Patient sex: M
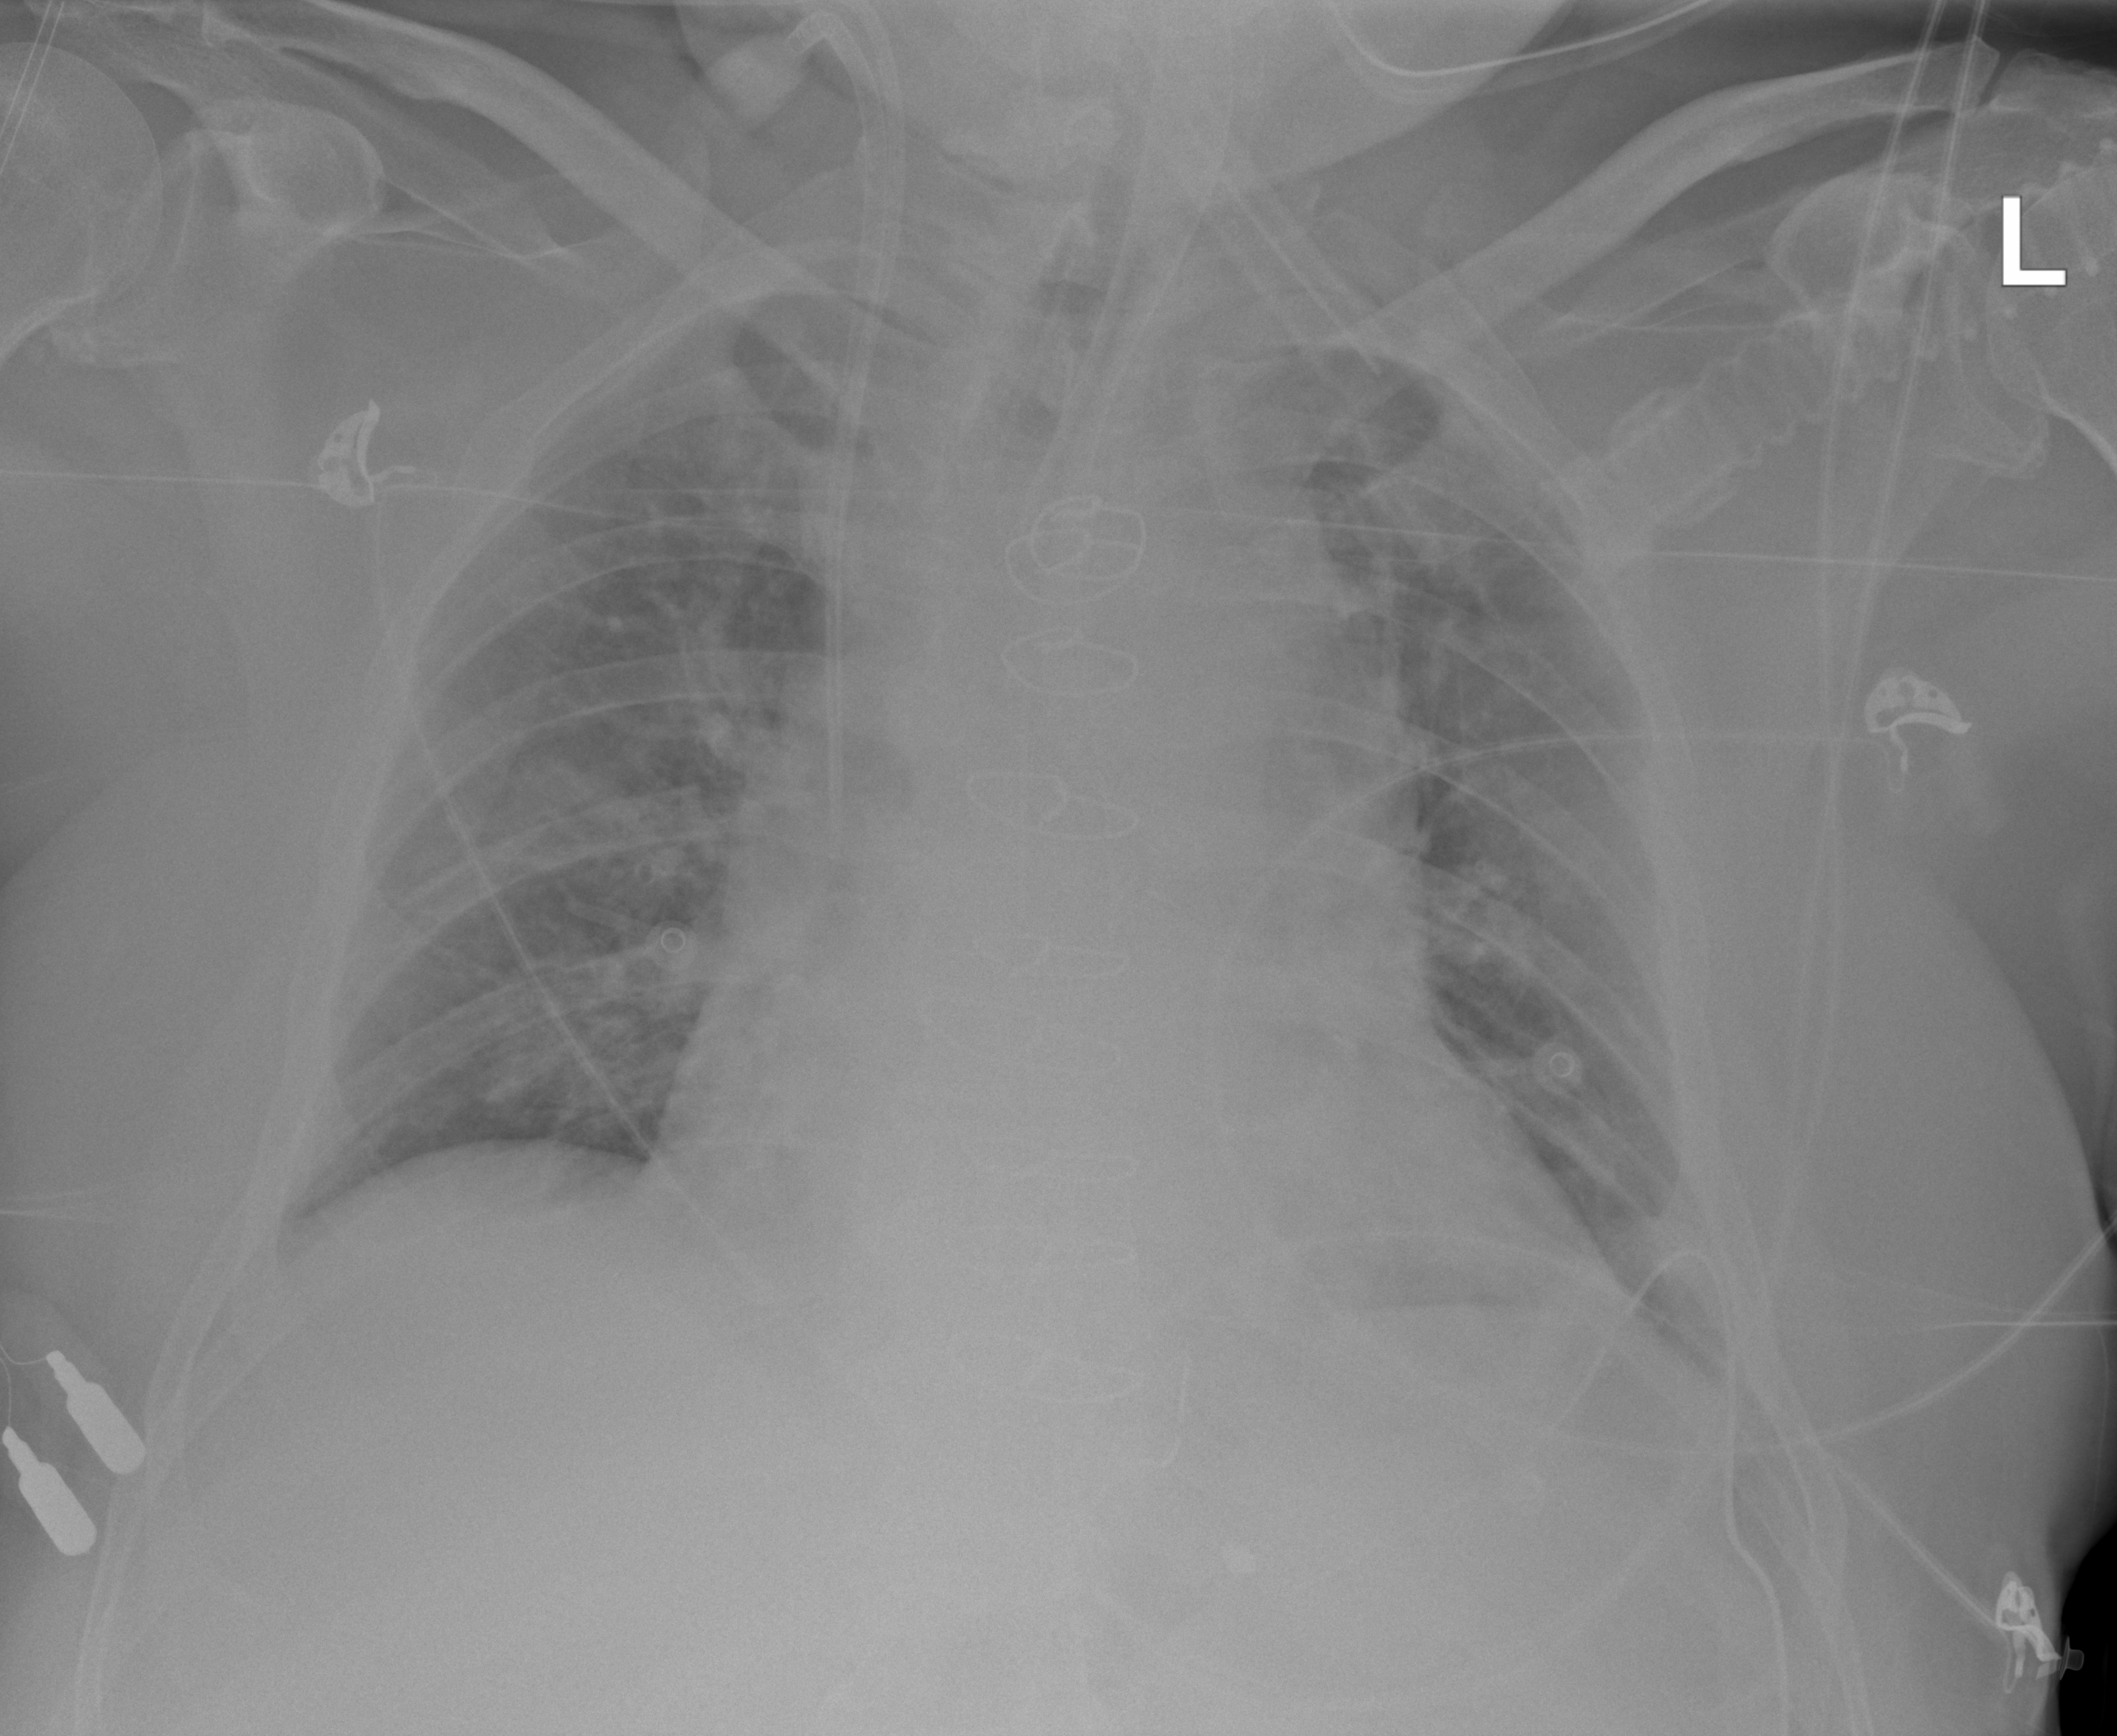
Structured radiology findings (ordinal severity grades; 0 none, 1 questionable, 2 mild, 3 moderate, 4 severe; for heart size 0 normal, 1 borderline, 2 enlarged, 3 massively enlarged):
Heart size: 2
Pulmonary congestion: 0
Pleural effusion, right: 0
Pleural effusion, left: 0
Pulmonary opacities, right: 0
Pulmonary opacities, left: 0
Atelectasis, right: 0
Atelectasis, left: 2